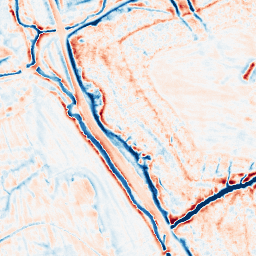
Category: edge_preserving
Decomposition family: bilateral
Decomposition parameters: d: 15
sigma_color: 75
sigma_space: 150
Upsampling method: regularized
Upsampling parameters: scale: 2
lambda_reg: 0.001
Upsampling scale: 2